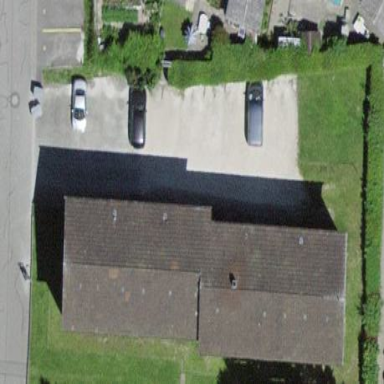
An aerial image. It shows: Gabled roof on building that houses apartments.